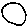
Label: circle